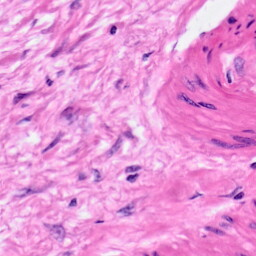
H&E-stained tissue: Pancreatic